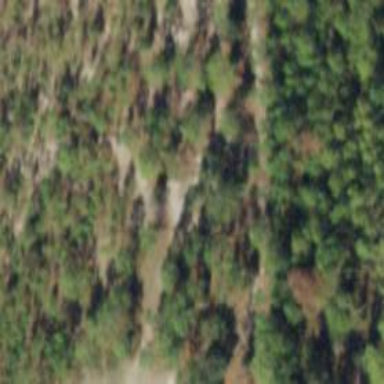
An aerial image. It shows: Woodland with needle-leaved trees.